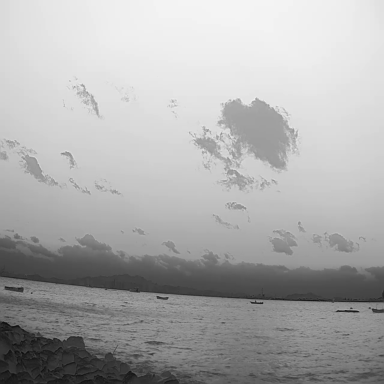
There are four bulk_carriers in the infrared image.